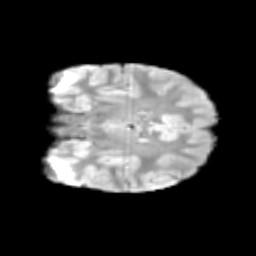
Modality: T2w
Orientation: coronal
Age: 9
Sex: female
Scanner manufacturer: siemens
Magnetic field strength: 3 T
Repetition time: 3.8 s
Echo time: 0.07 s